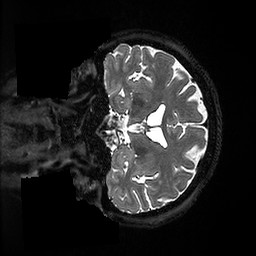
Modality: T2w
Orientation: coronal
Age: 59
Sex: female
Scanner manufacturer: ge
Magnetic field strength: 3 T
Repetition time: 3.202 s
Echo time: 0.06562 s